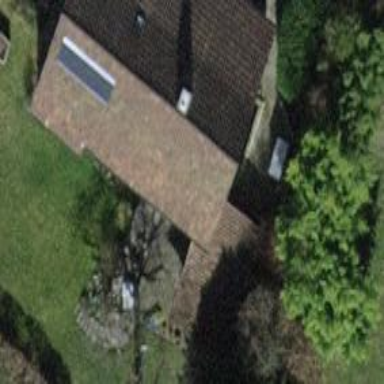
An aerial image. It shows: Building with tiled roof.